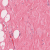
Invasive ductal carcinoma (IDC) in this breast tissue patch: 0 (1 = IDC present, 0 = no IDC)